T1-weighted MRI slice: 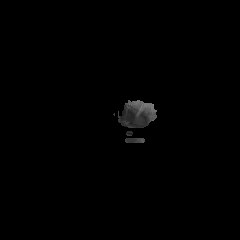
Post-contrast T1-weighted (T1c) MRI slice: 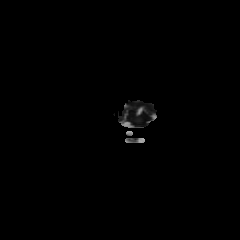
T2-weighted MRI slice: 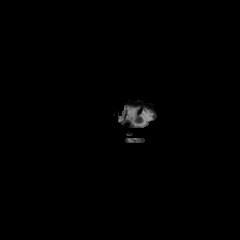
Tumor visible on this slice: no